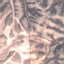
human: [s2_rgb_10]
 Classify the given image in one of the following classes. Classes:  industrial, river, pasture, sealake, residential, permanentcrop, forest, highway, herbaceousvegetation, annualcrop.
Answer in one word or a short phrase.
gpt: HerbaceousVegetation